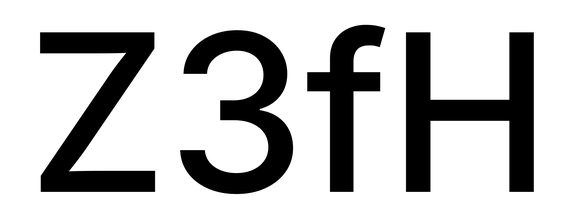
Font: Inter_Medium